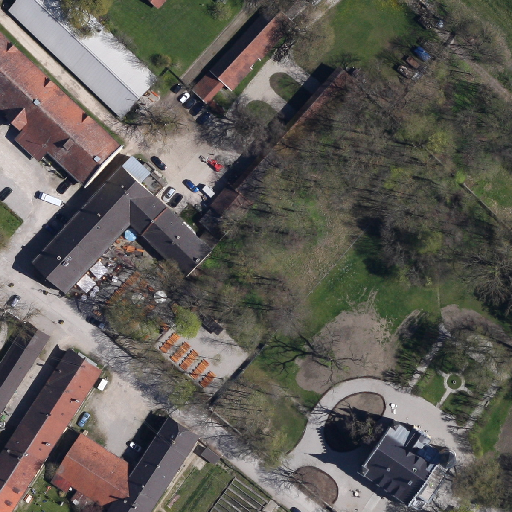
Referring expression: car in the parking area